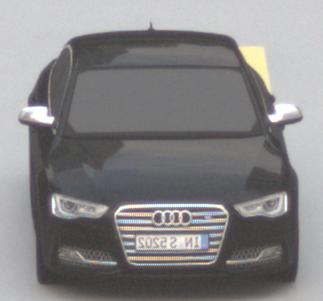
Make: Audi
Model: S5
Detailed model: F5
Model produced from: 2016
Model produced until: 2019
Doors: 2
Color: black
Road condition: dry road
Daytime: morning or afternoon
Contrast: low contrast